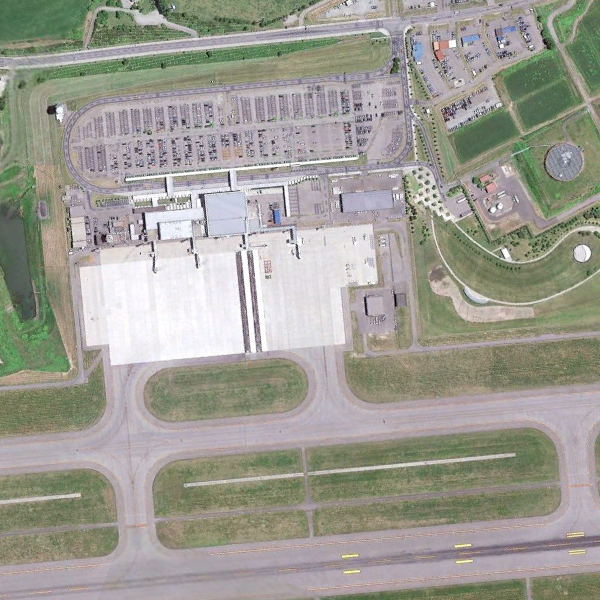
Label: Airport